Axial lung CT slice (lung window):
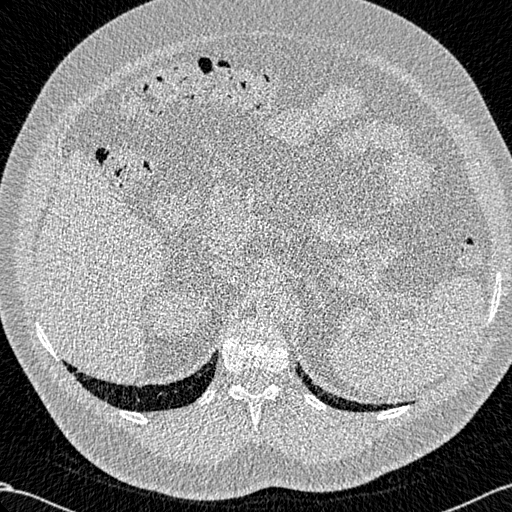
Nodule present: no